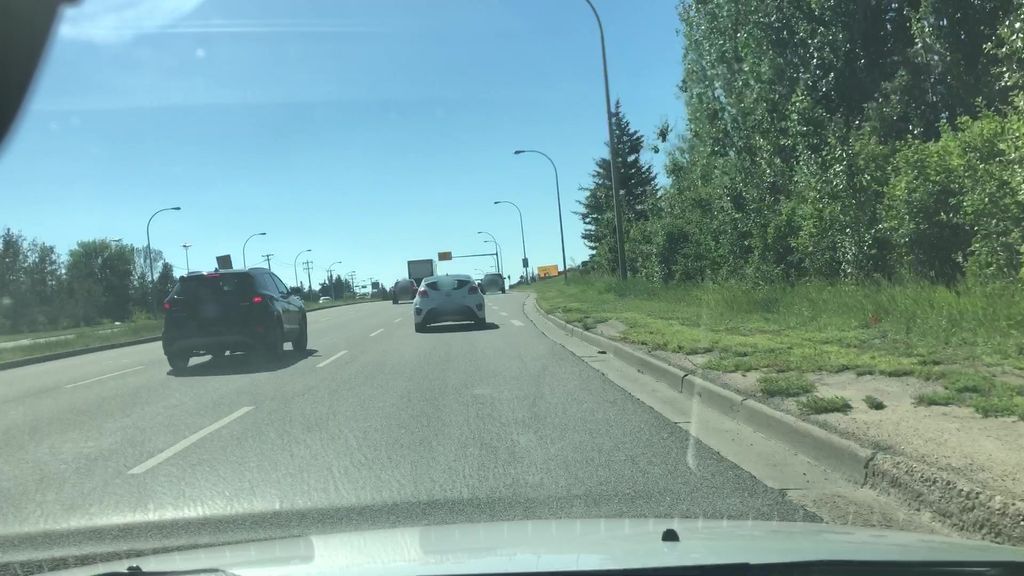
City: edmonton